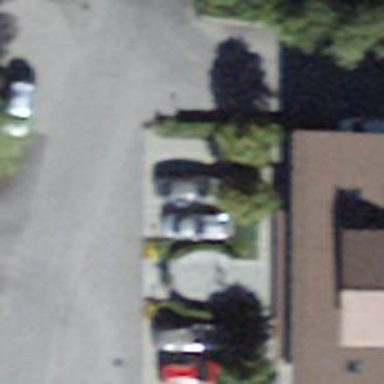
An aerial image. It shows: Charging station.